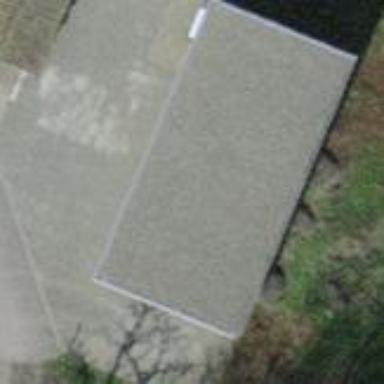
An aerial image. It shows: View of roof of building.